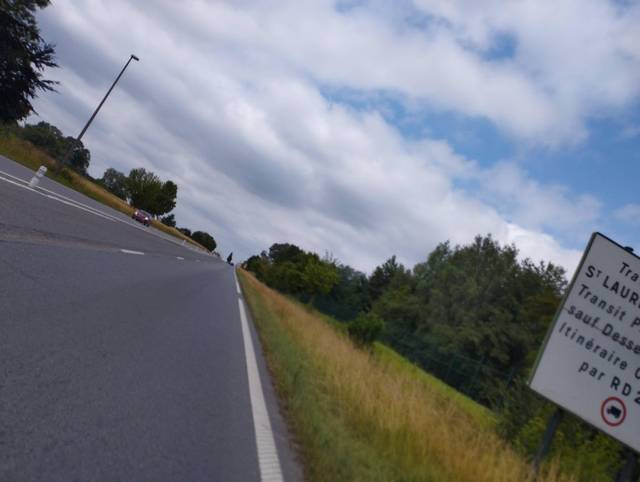
Region: France
Coordinates: 50.276, 2.829